Question: Im trying to superimpose a 'trimesh'-plot over a image 'imshow' using 'hold on'. This works fine so far. I'd additionally like to display a 'colorbar', which works too, but unfortunately it does not adjust to the range specified by 'caxis', does anyone have an idea how to fix this?
This is an example output: The colourbar display a range from 1 to 'z', not from 0 to 60. If we remove 'imshow' everything works fine.

Here my <URL>:
'''
clc;clf;clear
T = [1,2,3;3,1,4]; % triangulation
X = [0,1,1,0]*300; % grid coordinates
Y = [0,0,1,1]*300;
for z = 2:20;
clf;
imshow(imread('board.tif')) % plot image (this is a built in matlab test image)
hold on
Z = [1,1,1,z];
trisurf(T,X,Y,Z) % superimpose plot
colormap hot
caxis([1,z])
colorbar
drawnow
pause(0.5)
end
'''
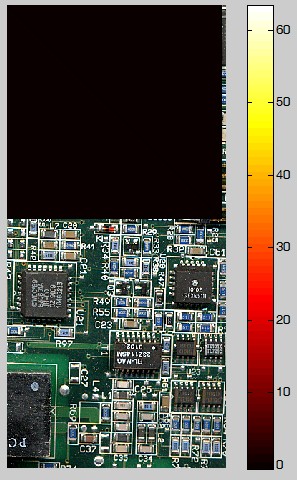
Answer: This appears to be a bug in how older versions of MATLAB handled the colorbar (it's not present with HG2). The "correct" behavior would be that if you have objects in the current axes that use scaled values, then the colorbar should respect your 'clims'. It seems that MATLAB is using the child in the current axes to determine whether to respect your 'clims' or not. 'imshow' does not use scaled 'CDataMapping' so 'colorbar' simply ignores your 'clims'.
It looks like you have three options:
1. Use imagesc rather than imshow clf;
imagesc(imread('board.tif'));
axis image
hold on
Z = [1,1,1,z];
trisurf(T,X,Y,Z) % superimpose plot
colormap hot
caxis([1,z])
drawnow
colorbar
drawnow
pause(0.5)
2. Call imshow after you've created your trisurf object clf;
hold on
Z = [1,1,1,z];
trisurf(T,X,Y,Z) % superimpose plot
colormap hot
him = imshow(imread('board.tif'));
caxis([1,z])
drawnow
colorbar
drawnow
pause(0.5)
3. Set the CDataMapping property of the image object to 'scaled' (will be ignored when displaying the image since it's RGB but it will allow the colorbar to function properly) clf;
him = imshow(imread('board.tif'));
set(him, 'CDataMapping', 'scaled')
hold on
Z = [1,1,1,z];
trisurf(T,X,Y,Z) % superimpose plot
colormap hot
caxis([1,z])
drawnow
colorbar
drawnow
pause(0.5)